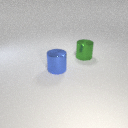
large blue metal cylinder in front of large green metal cylinder